Field crop: maize
Growth stage: 2
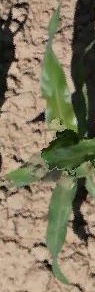
Species: maize